Question: I just want to place two different images on one canvas and make it a .jpg file in Java. I just want to make a resulting file, not a GUI.

I want to make a result file like below with both images above:
<URL>
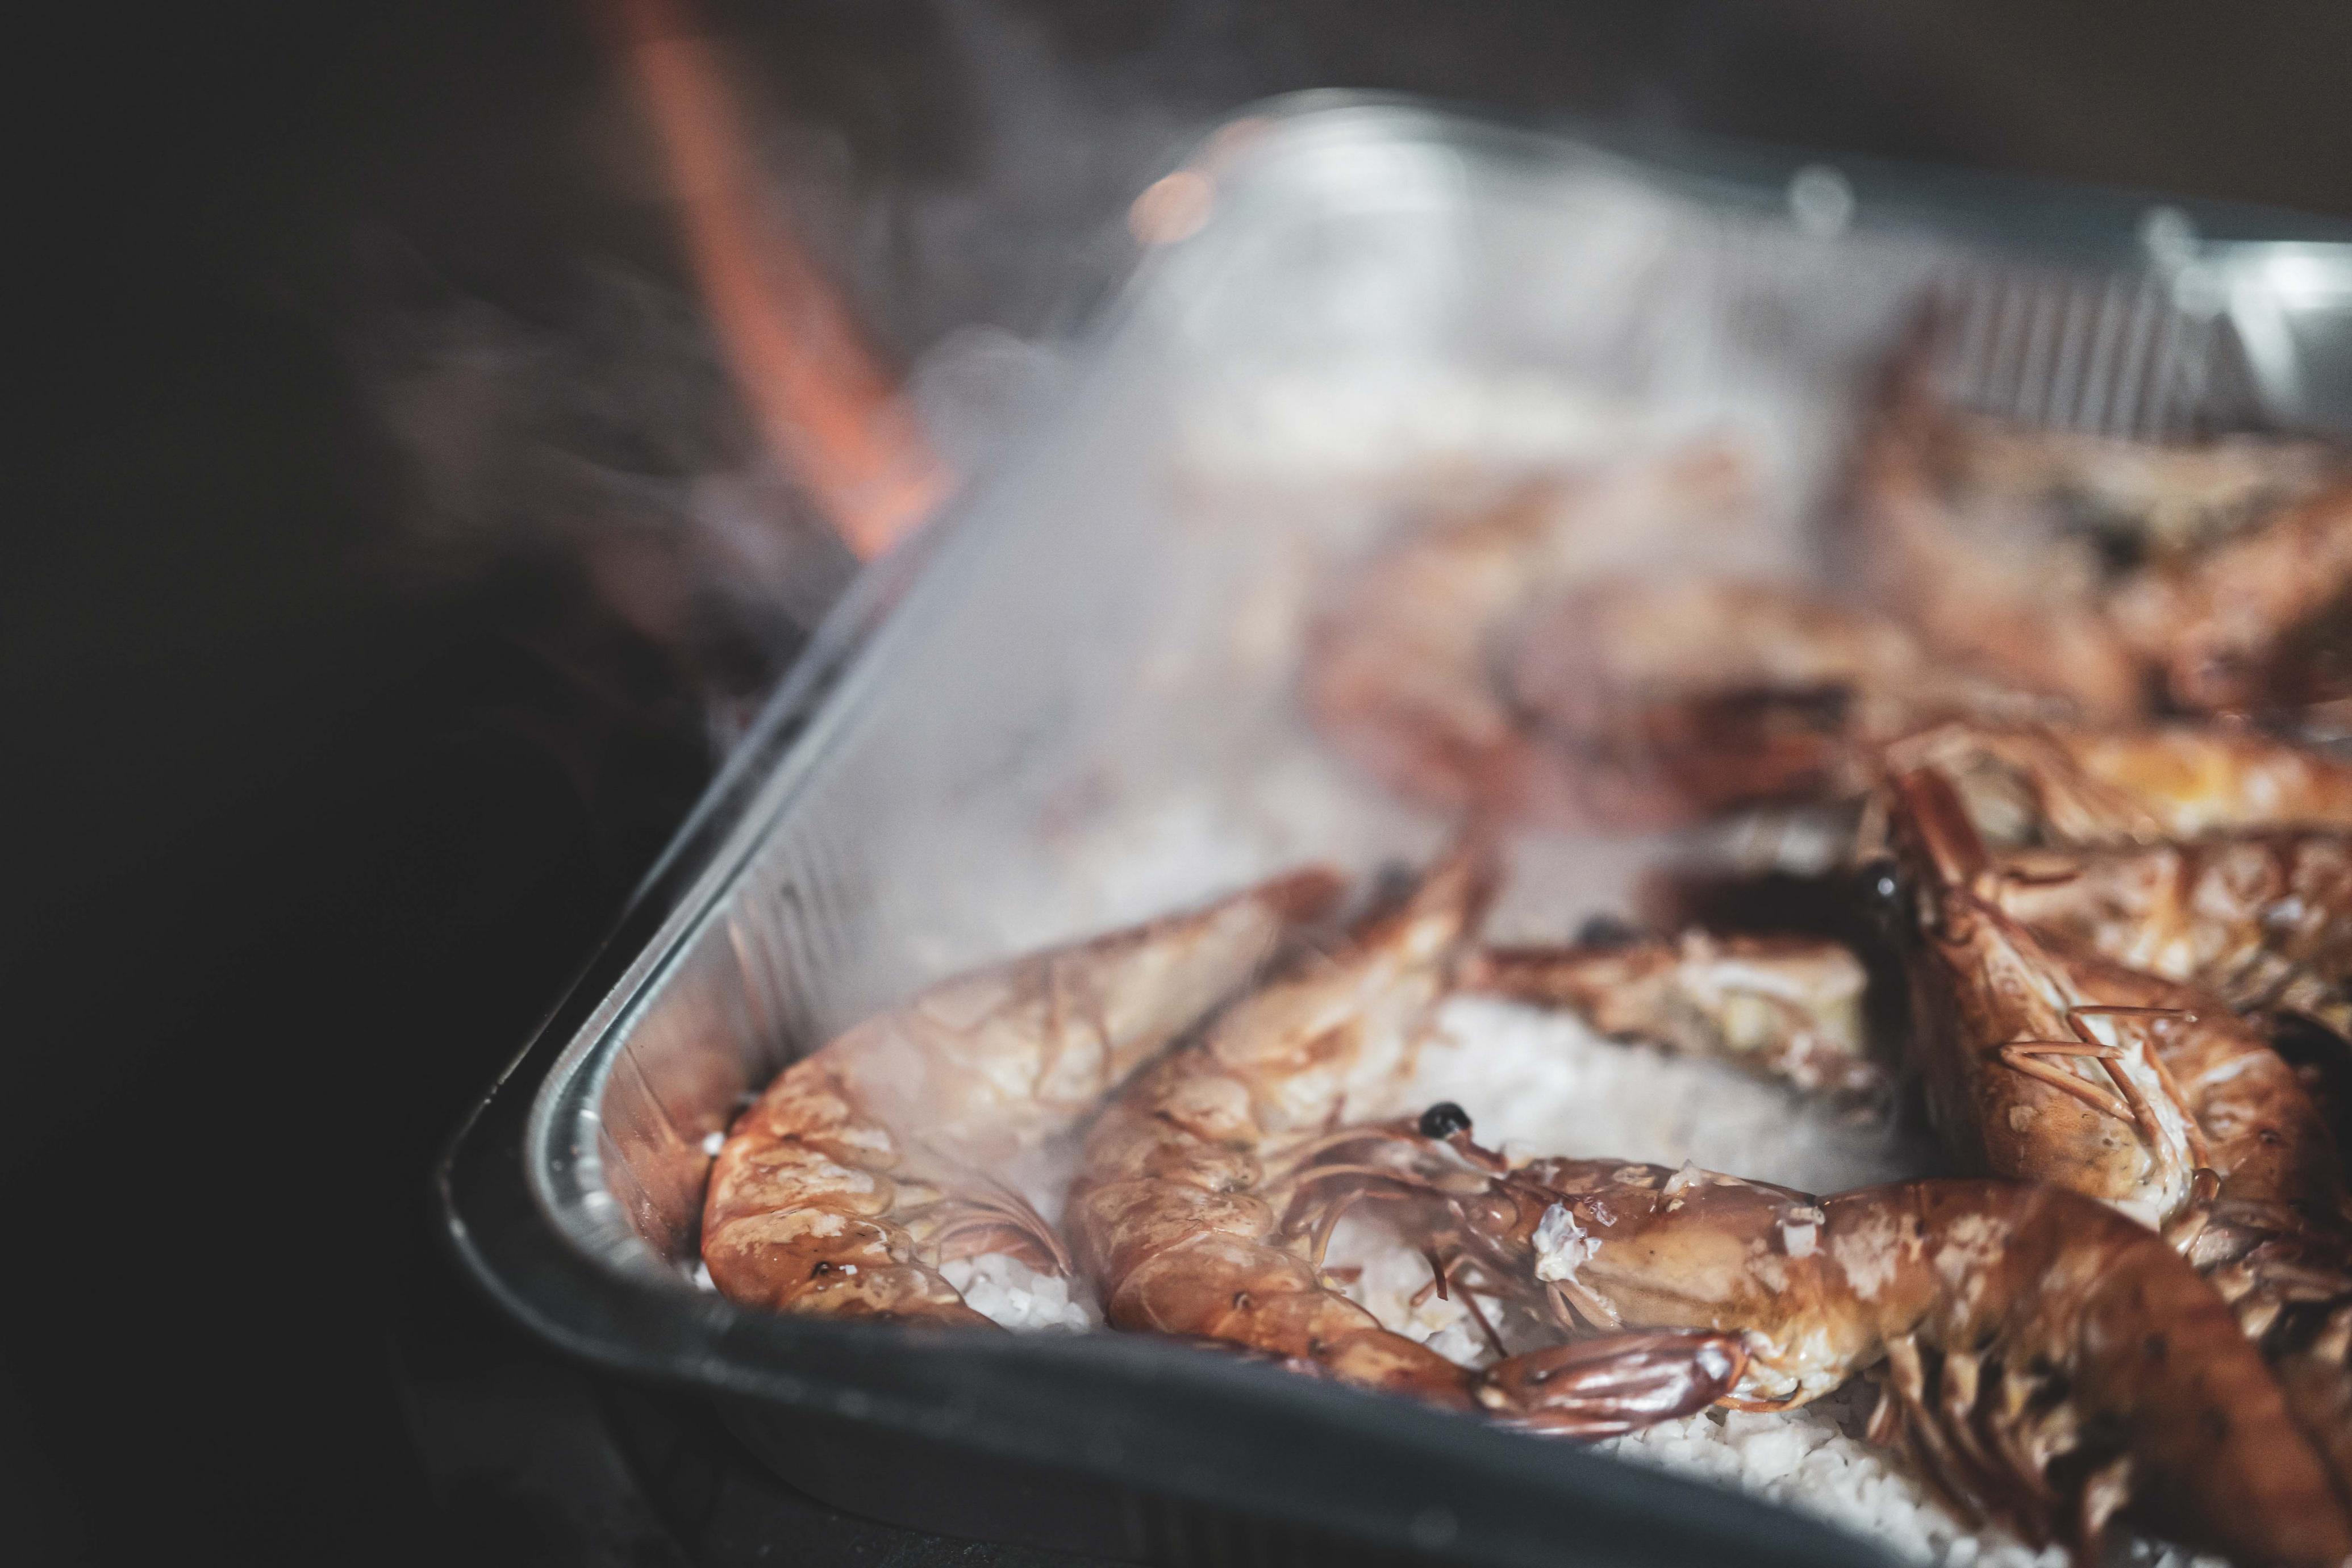
Answer: You can use 'BufferedImage' to combine the two images. The following code shows a simple implementation:
'''
public static void combineImages(String imagePath1, String imagePath2, String outputPath) throws IOException {
int intervalWidth = 20; // The interval between two images
BufferedImage image1 = ImageIO.read(new File(imagePath1));
BufferedImage image2 = ImageIO.read(new File(imagePath2));
int combinedWidth = image1.getWidth() + image2.getWidth() + intervalWidth;
int combinedHeight = Math.max(image1.getHeight(), image2.getHeight());
BufferedImage combined = new BufferedImage(combinedWidth, combinedHeight, BufferedImage.TYPE_INT_RGB);
Graphics2D g = combined.createGraphics();
g.setColor(Color.WHITE);
// Fill the background with white
g.fillRect(0, 0, combinedWidth, combinedHeight);
// Draw the two images on the combined image
g.drawImage(image1, 0, 0, null);
g.drawImage(image2, image1.getWidth() + intervalWidth, 0, null);
ImageIO.write(combined, "jpg", new File(outputPath));
}
'''